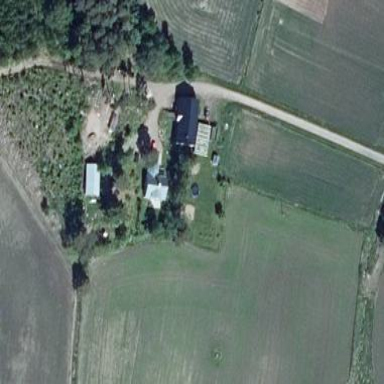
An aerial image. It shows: Farm with farmyard.